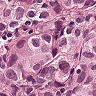
Metastatic tissue present: yes